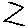
Label: zigzag